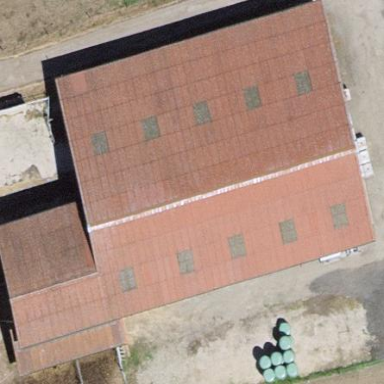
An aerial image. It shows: Rural barn.